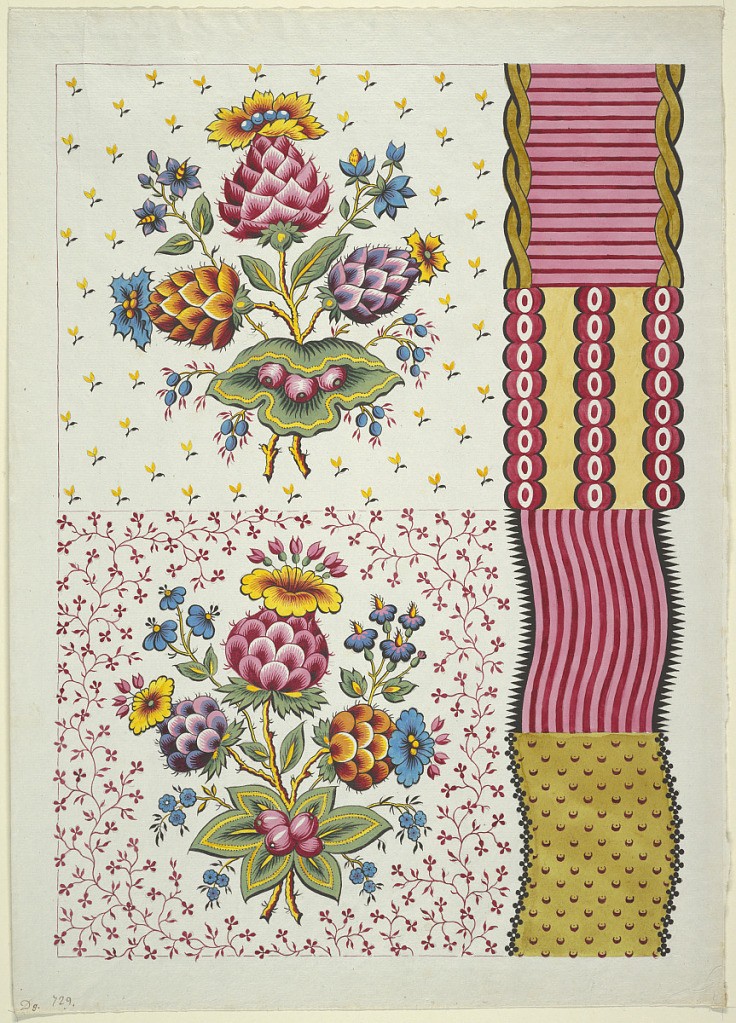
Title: Design for a Textile
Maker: Louis-Albert DuBois, Swiss, 1752–1818
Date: ca. 1801
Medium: Pen and black ink, brush and gouache and watercolor, graphite, on gray laid paper
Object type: Drawing
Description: Textile design with variations. Two floral designs, upper and lower left, with central posie. Upper background is small yellow flowers, while lower design has denser red vine and flower pattern. Four band designs at right: horizontal stripes bound by gold twists, vertical bands of red circles on yellow, wavy vertical stripes in pink and red, and wavy gold band with small crescents.